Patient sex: M
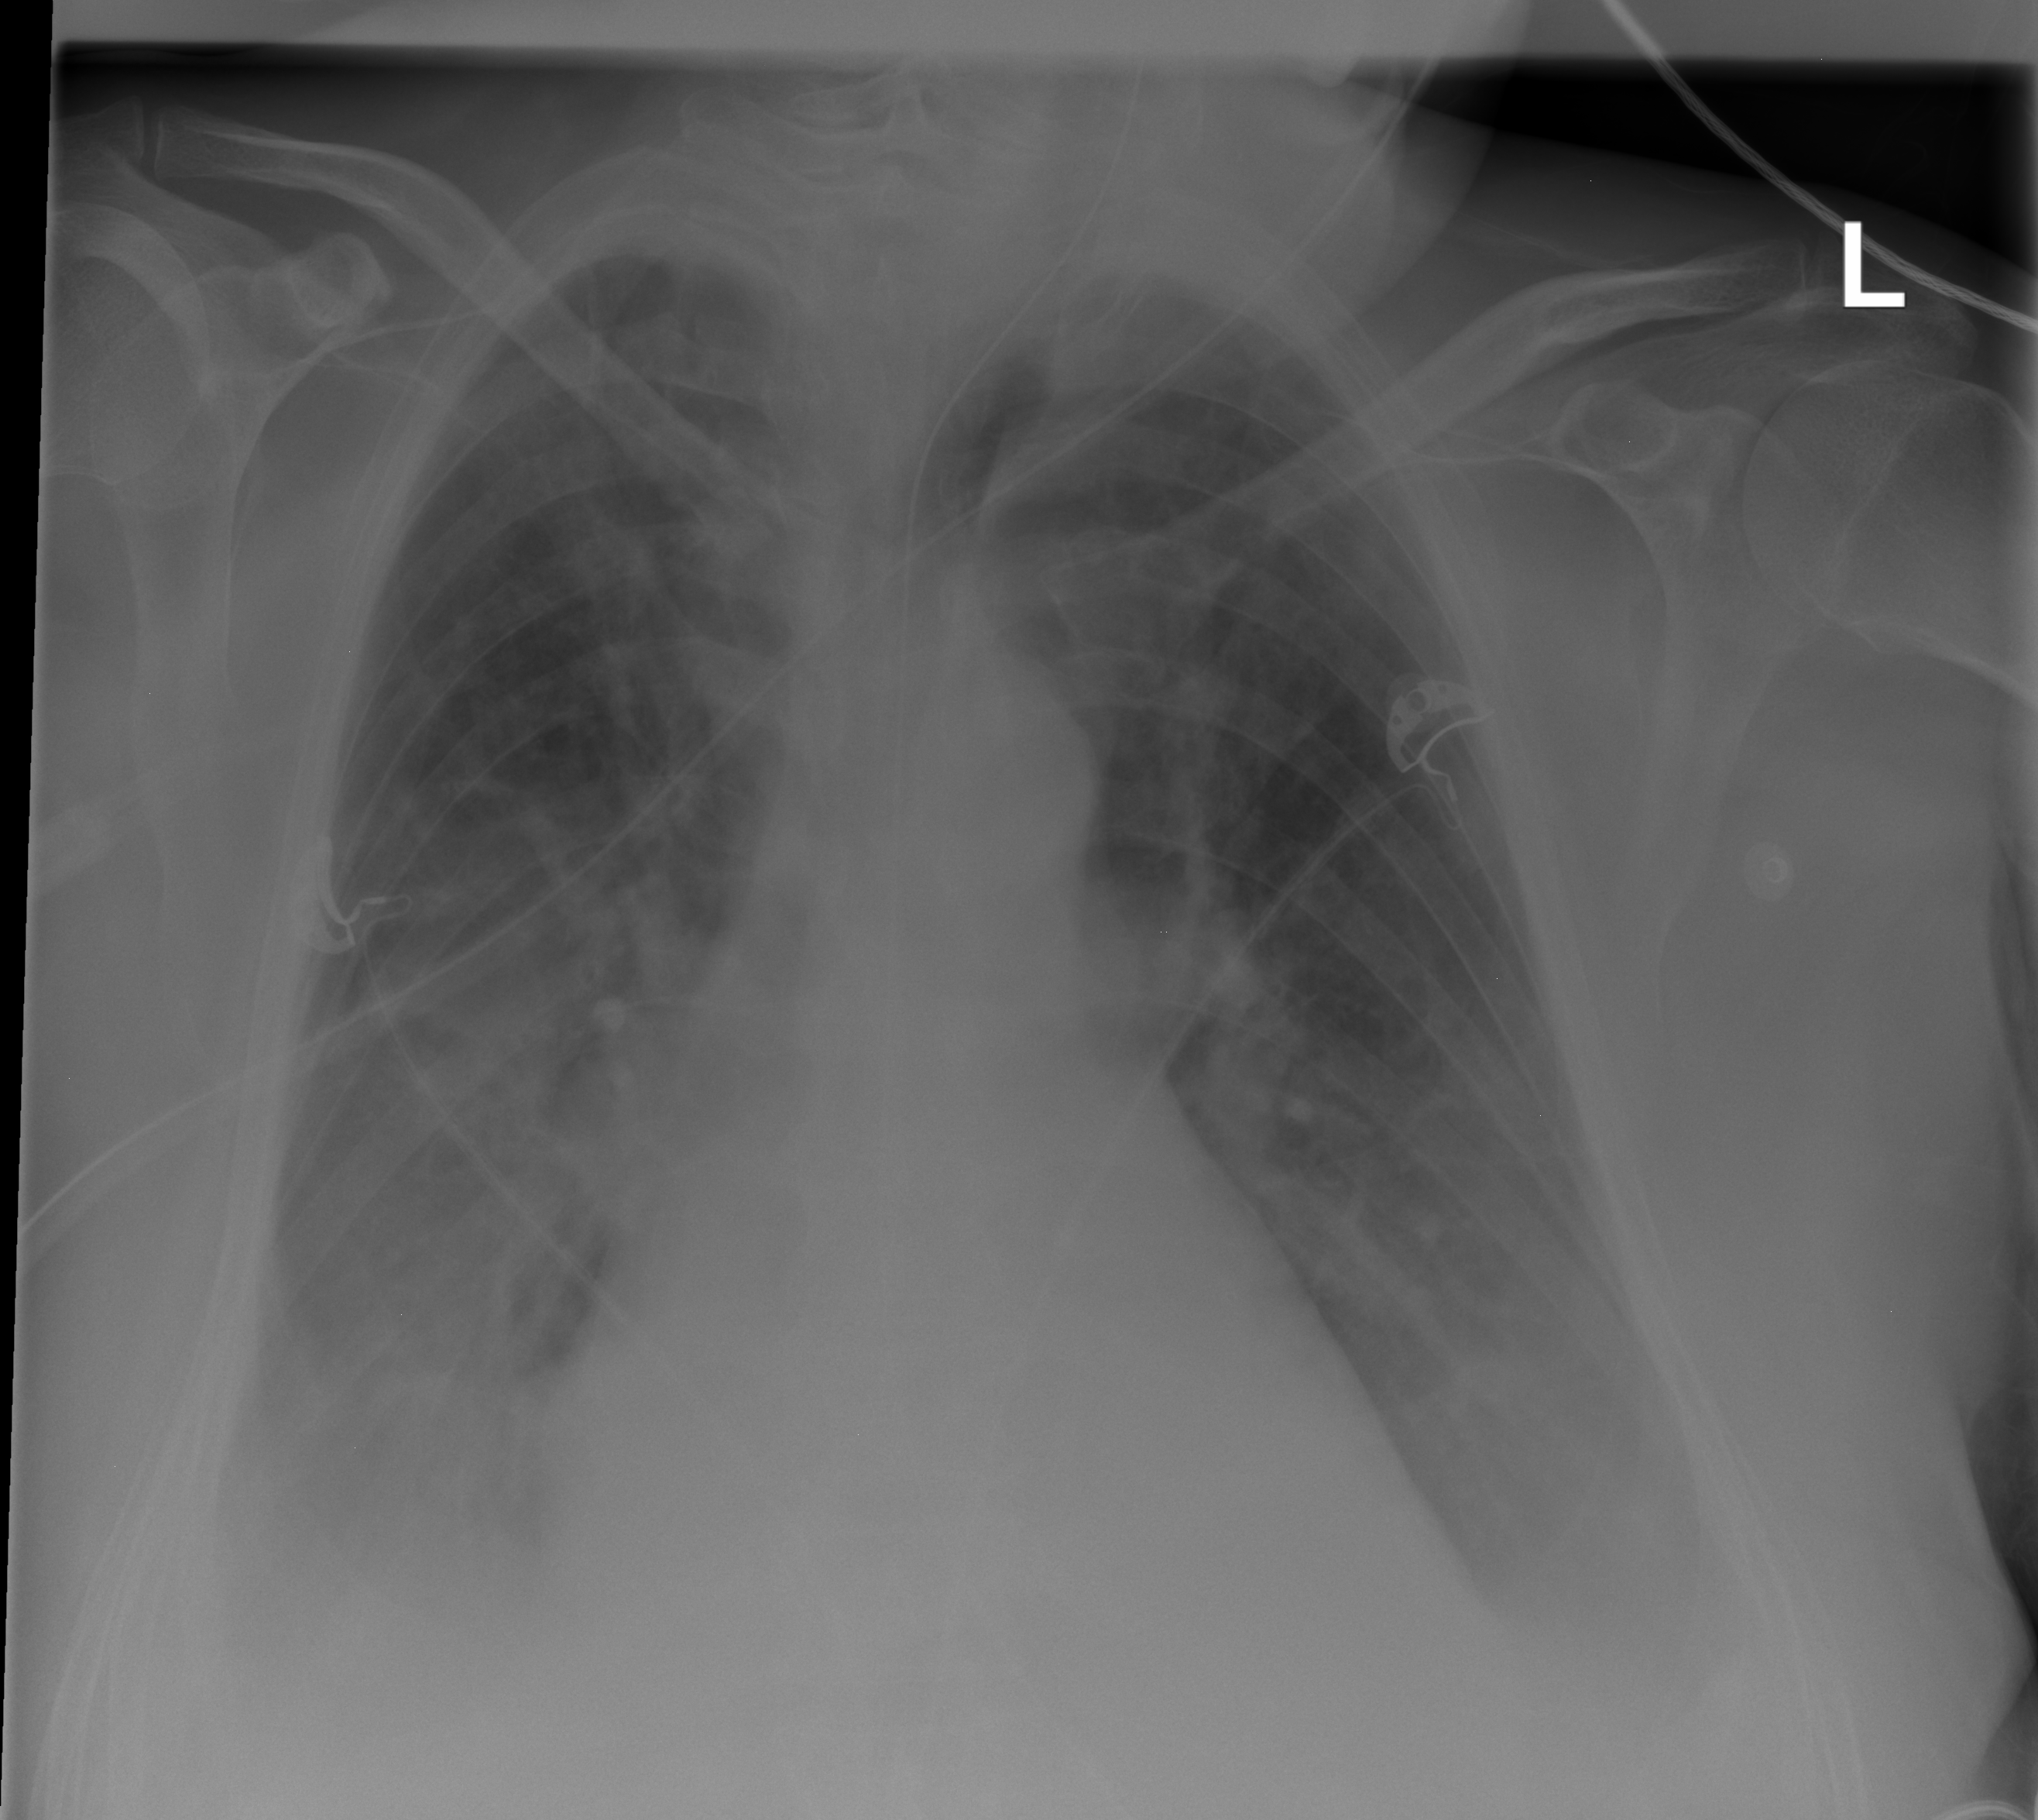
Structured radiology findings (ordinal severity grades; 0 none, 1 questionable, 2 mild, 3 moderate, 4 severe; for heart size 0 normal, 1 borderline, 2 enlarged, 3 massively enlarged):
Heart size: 1
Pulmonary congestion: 2
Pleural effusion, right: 2
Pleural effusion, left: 2
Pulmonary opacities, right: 3
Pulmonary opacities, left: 0
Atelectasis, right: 2
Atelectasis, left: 2